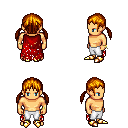
a pixel art fantasy rpg character, male body template, human, tanned skin, red tattered cape, white pants, dark blonde twin-tailed hairstyle, bracelets, gold boots, four views (front, back, left, right), 2x2 character sprite sheet, small pixel art, hard edges, no anti-aliasing